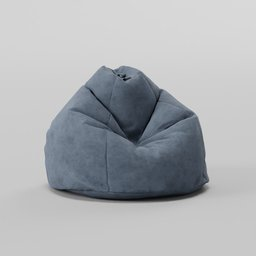
Label: furniture